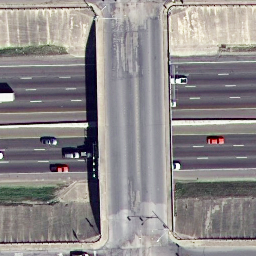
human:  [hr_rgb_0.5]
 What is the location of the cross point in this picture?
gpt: center